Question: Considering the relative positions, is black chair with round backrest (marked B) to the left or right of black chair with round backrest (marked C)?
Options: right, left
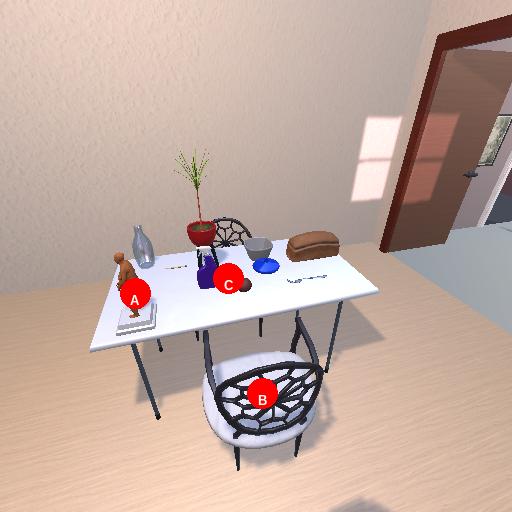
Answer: right